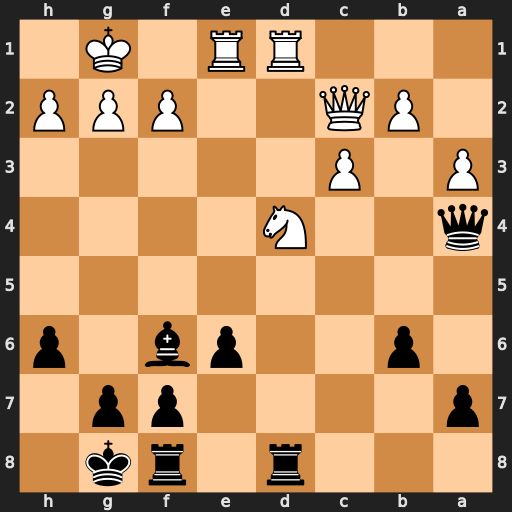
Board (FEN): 3r1rk1/p4pp1/1p2pb1p/8/q2N4/P1P5/1PQ2PPP/3RR1K1
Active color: b
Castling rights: -
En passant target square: -
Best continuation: Rxd4 Qxa4 Rxa4